Chest X-ray:
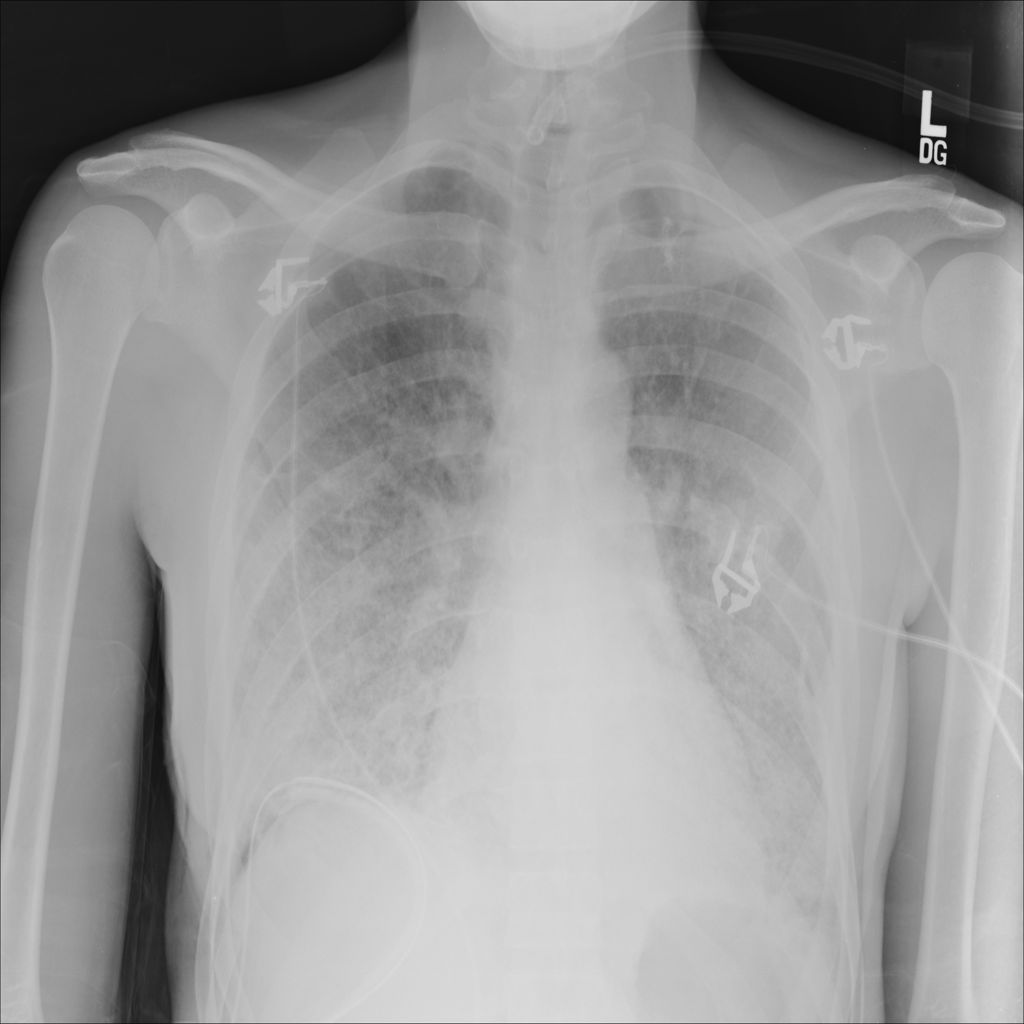
Findings: Consolidation, Fracture, Effusion, Calcification, Pneumothorax
No abnormal finding: no